Question: Anybody knows any third library with permission granted for using it? I need to draw a Half Pie Chart like this, with an animation applied.
I want to get something like this:

This is what you get with <URL> but it is drawn without an Animation at all.
I found others libraries which let you draw the Pie Chart animated, but not the Half part of the Chart.
<URL>
<URL>
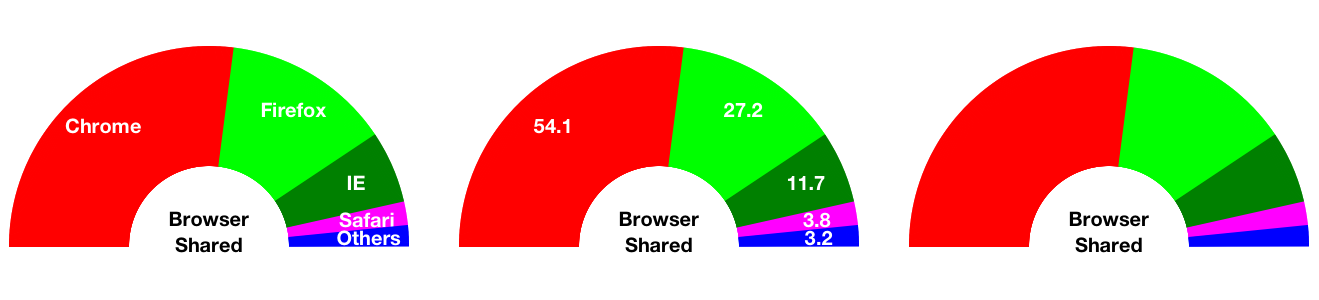
Answer: I got it applying some changes to the example project of <URL>
Its a third library that works with 'Core Animation'.
Changing the properties ''startAngle'' and ''endAngle'' of the the property ''PieLayer'' in the 'UIView' where the Pies are drawn.
'''
self.layer.startAngle = 0;
self.layer.endAngle = 180;
'''